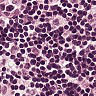
Metastatic tissue present: no